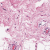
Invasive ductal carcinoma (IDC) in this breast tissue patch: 0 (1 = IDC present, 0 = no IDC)